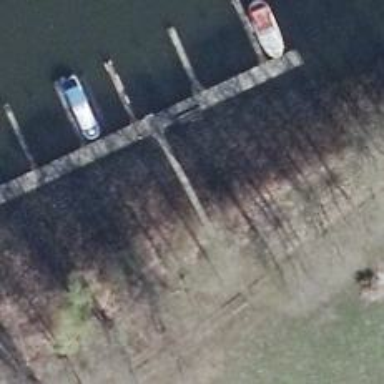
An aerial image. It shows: Man-made pier.